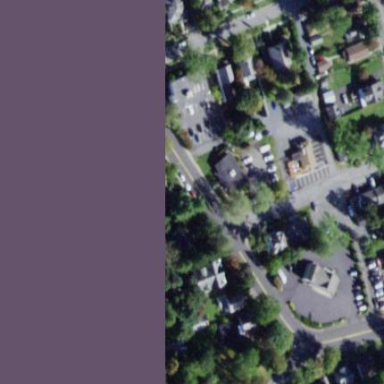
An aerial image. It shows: Retail area.